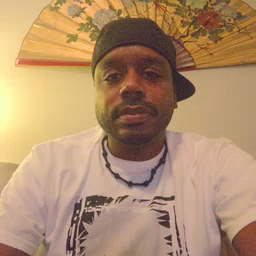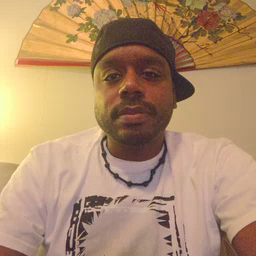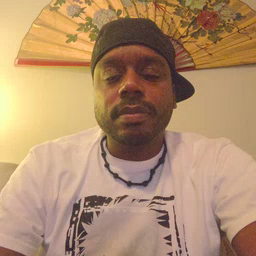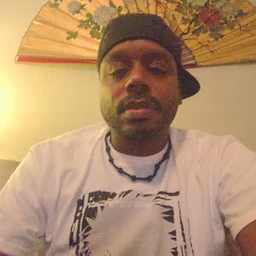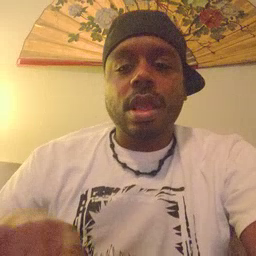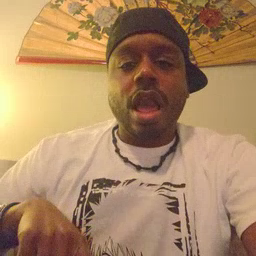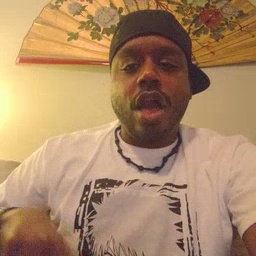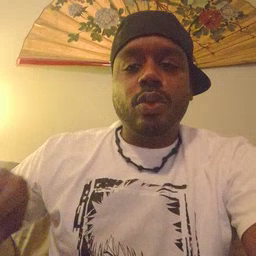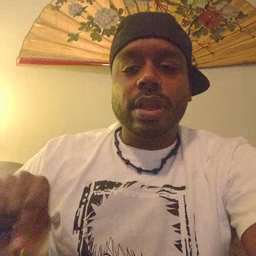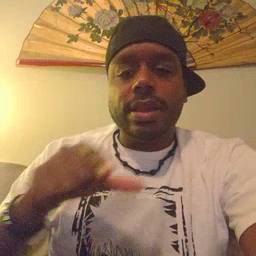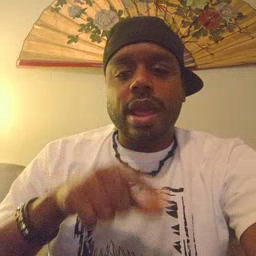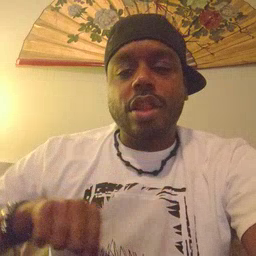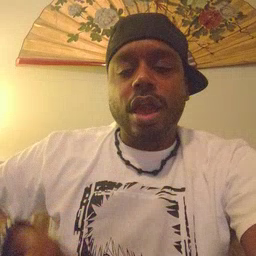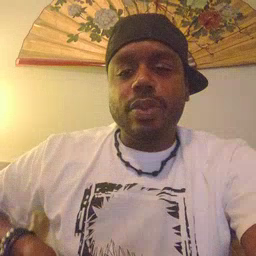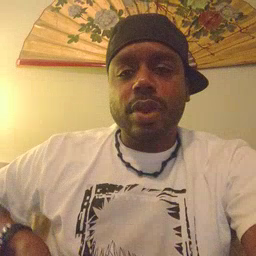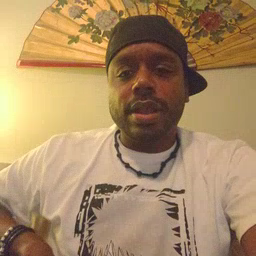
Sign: underwear